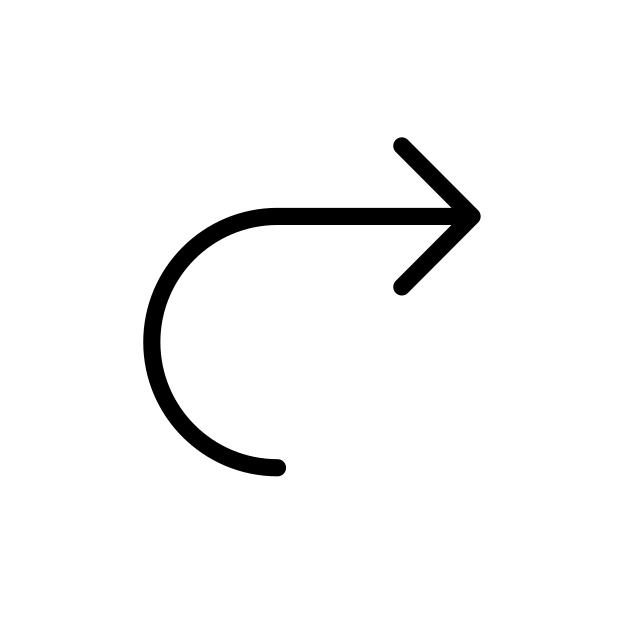
forward